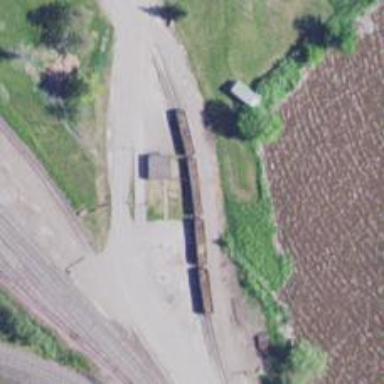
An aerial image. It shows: Railway spur service.